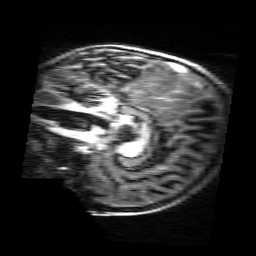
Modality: MP2RAGE
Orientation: sagittal
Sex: female
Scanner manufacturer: siemens
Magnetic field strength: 3 T
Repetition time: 5 s
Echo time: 0.00355 s